Aerial crown-view tile of a tropical tree (Barro Colorado Island, Panama), acquired 20241112:
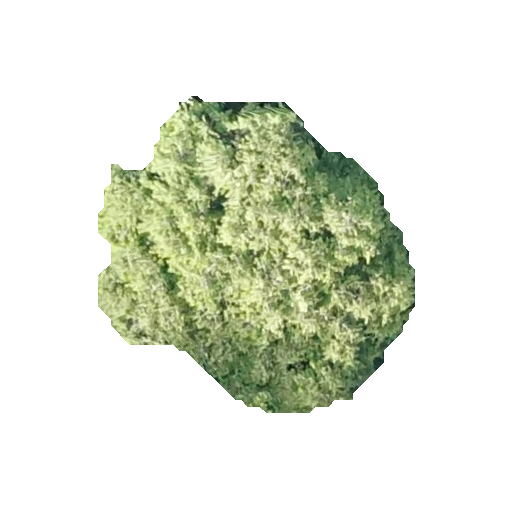
Species: Quararibea asterolepis
GBIF accepted scientific name: Quararibea asterolepis
Crown area: 110.464 m²